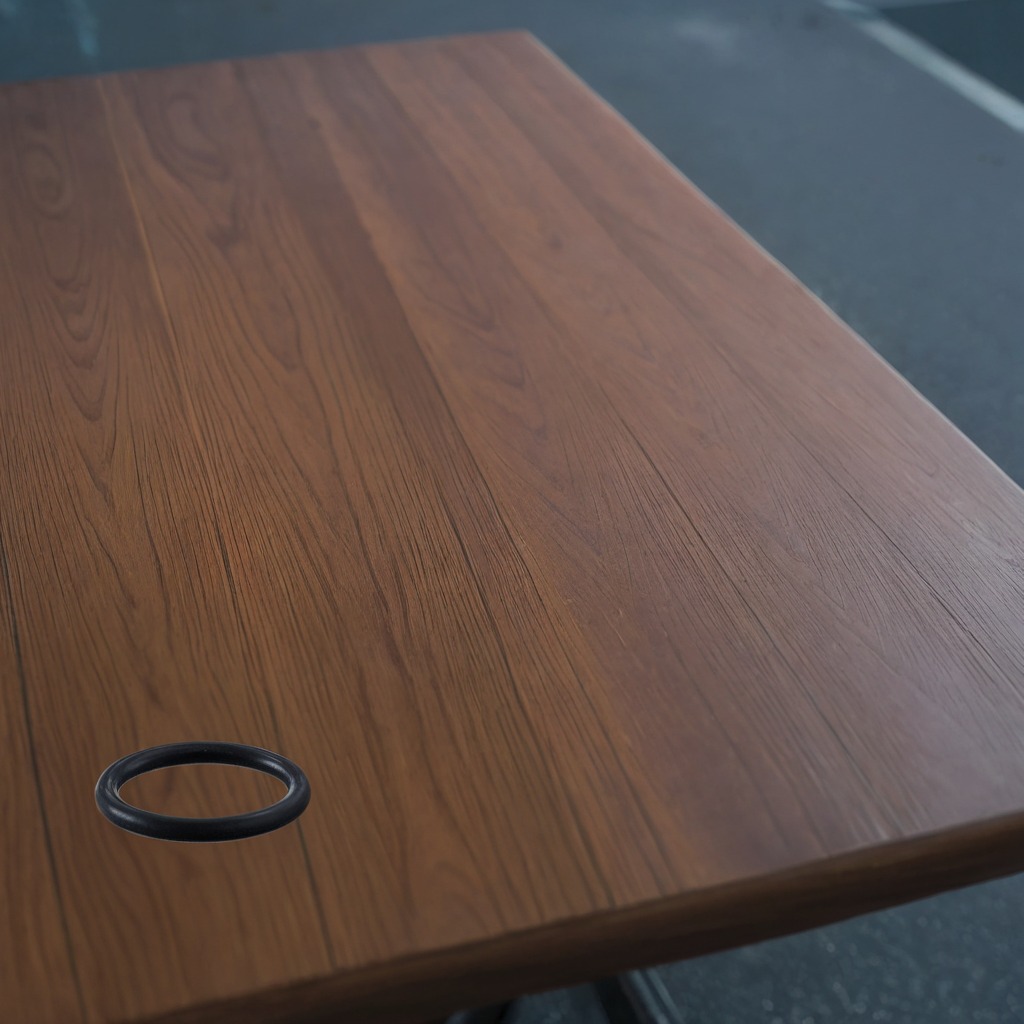
A rubber O-ring is lying on the table.